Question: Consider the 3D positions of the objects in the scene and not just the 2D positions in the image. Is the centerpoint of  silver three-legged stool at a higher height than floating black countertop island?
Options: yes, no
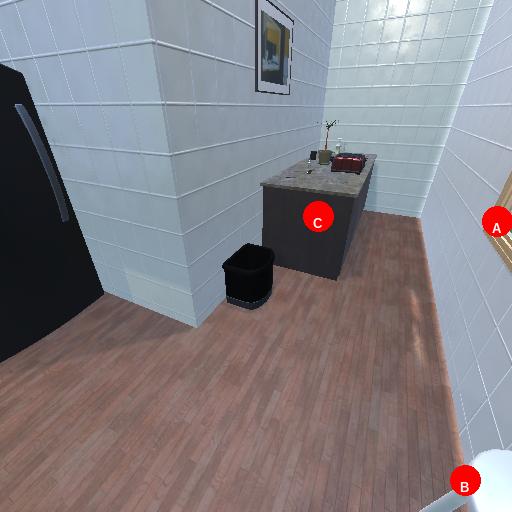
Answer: yes